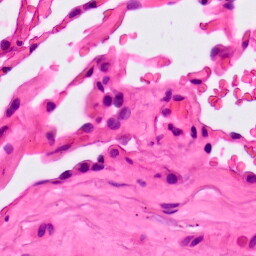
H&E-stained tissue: Lung